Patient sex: F
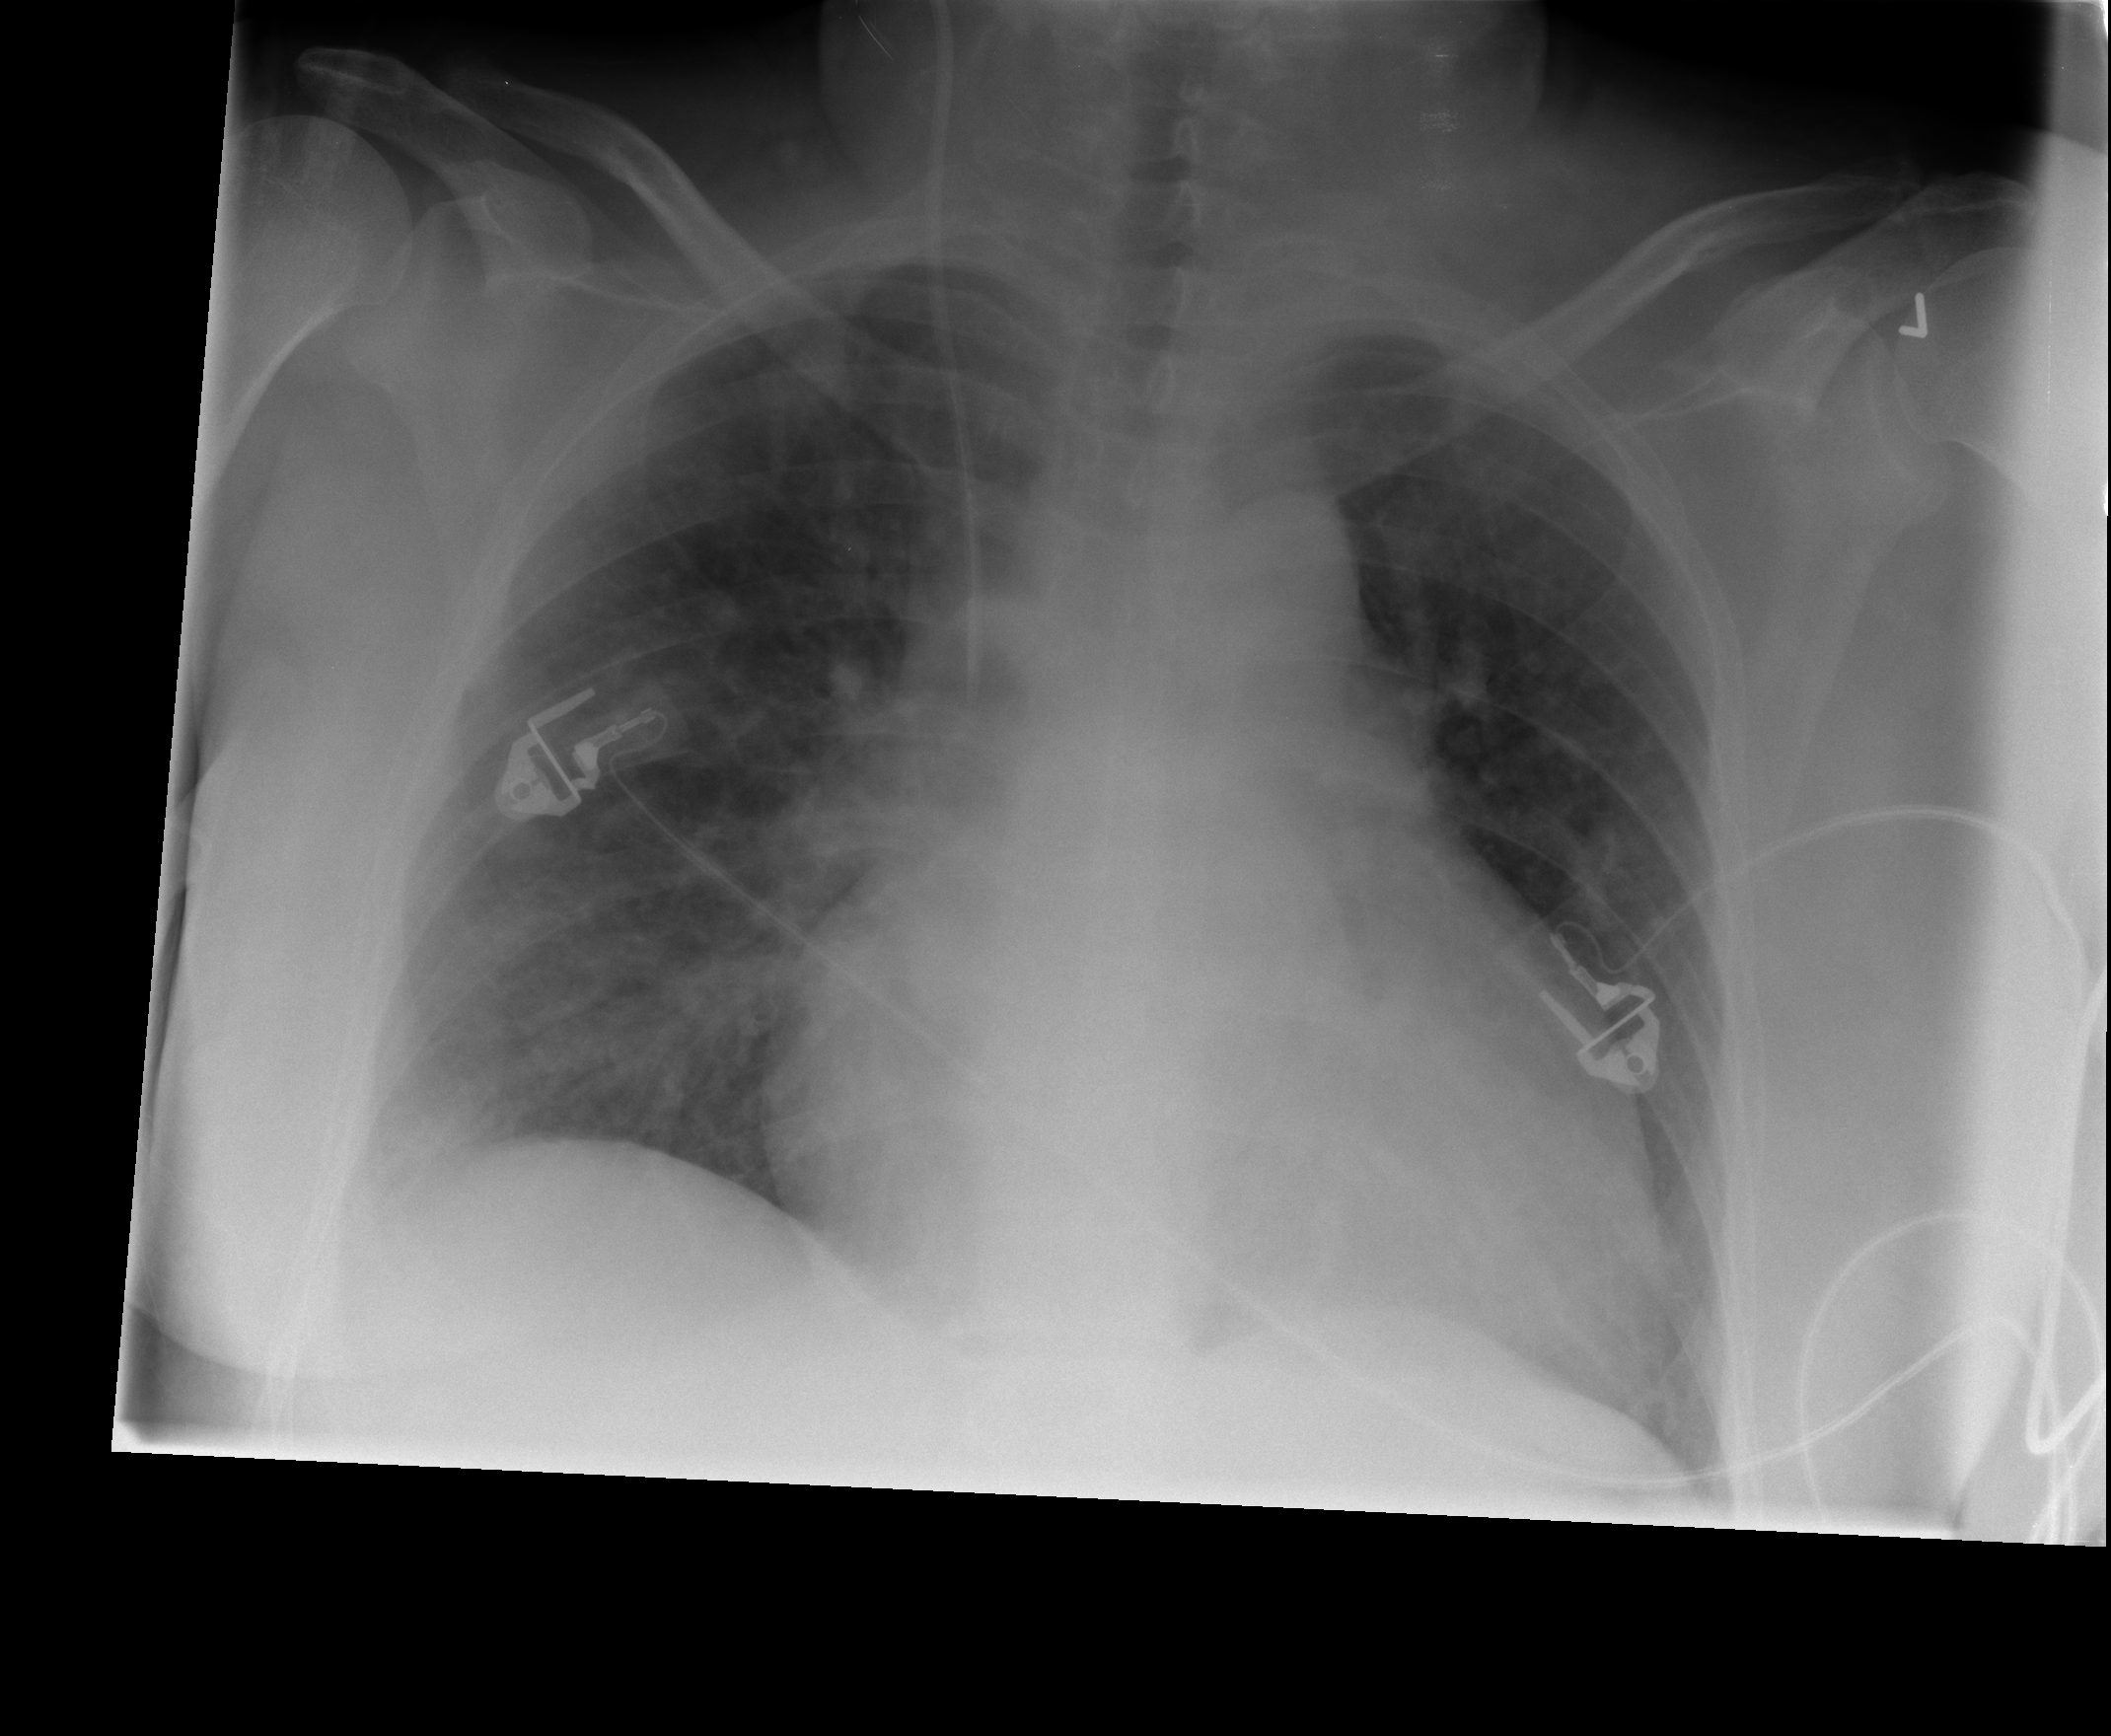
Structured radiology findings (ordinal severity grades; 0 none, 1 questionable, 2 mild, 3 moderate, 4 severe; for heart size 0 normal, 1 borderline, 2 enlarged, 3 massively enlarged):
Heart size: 3
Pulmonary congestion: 2
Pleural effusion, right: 2
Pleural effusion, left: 0
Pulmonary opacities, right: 1
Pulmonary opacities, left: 0
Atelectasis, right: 2
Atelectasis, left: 1